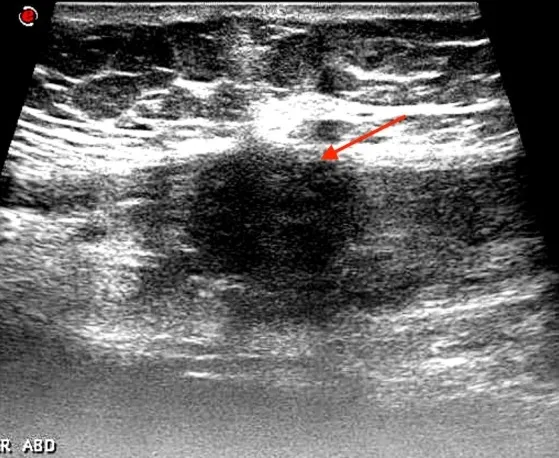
Ultrasound image of the endometrioma on left lower part of rectus muscle. CT scan transverse section of left lower rectus muscle showing endometrioma.
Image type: radiology (ultrasound)